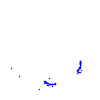
Particle: proton